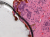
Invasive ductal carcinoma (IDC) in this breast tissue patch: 0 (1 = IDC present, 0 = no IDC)